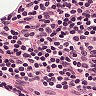
Metastatic tissue present: no